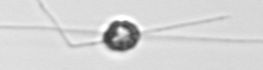
Label: Chaetoceros_danicus